Question: I try to submit a binary from Xcode. Yesterday I updated my Xcode to Version 6.3. And I get now this error. Any idea? Change Based SDK?

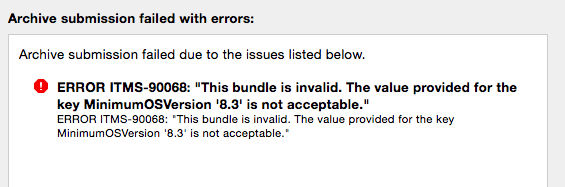
Answer: I stumbled upon the same problem yesterday. Setting the deployment target to iOS 8.2 (as I had it before) is acceptable for iTunes - apparently Apple does (yet) not want us to target 8.3 exclusively.